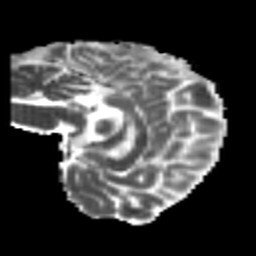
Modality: MD
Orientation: sagittal
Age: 23
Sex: female
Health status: healthy
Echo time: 0.074 s